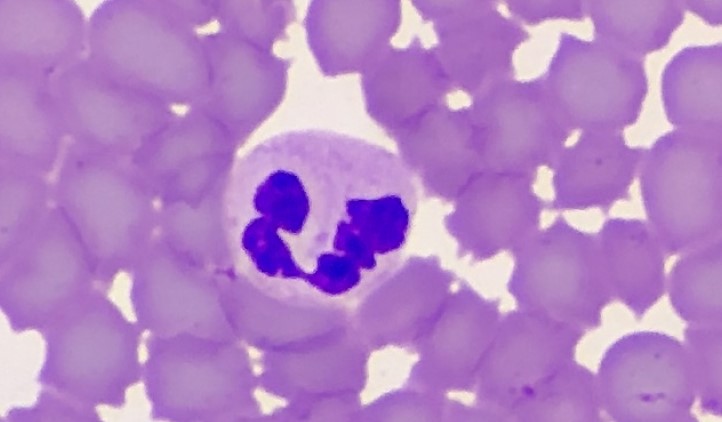
White blood cell type: Neutrophil